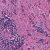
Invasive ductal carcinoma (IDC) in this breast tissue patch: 0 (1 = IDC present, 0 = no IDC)